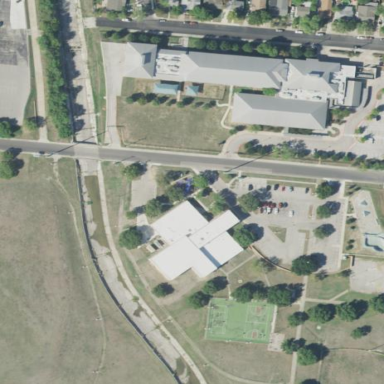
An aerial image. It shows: School.